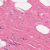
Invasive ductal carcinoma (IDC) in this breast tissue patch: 0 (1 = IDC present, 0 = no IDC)